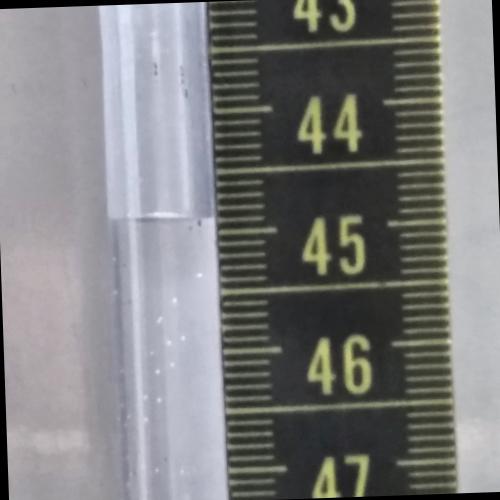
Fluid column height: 44.9 cm